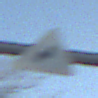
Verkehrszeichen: DoppelkurveRechts
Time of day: MorningAfternoon
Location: Outdoor (Nature)
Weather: Clear
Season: Winter
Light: Natural